Question: I am facing an strange issue. I developed java web app in java 6 and when I hosted it on server, its shows error since its java 5 server. I have used annotations, hibernate, rest API in my code and now I want to transform my code with java 5 environment.
is it possible to do so? if yes HOW? Or is there any other workaround for this problem? Please let me know.
@all: This is the error i am getting:

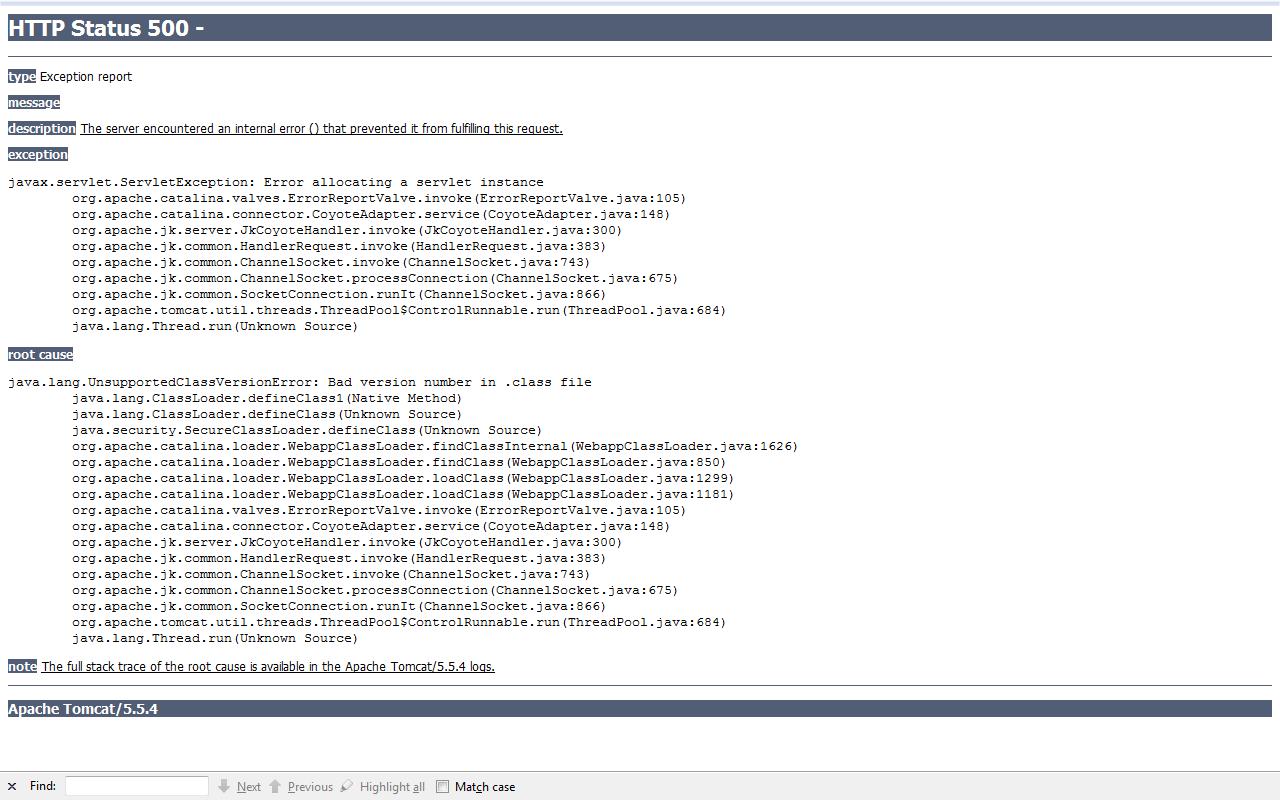
Answer: I am not sure what your build process is but you need to compile your code for a specific target like java 1.5.
- -
You will run into problems if you are using java 1.6 specific libraries. You will know this when you try and run your code/webapp.
I hope this helps.